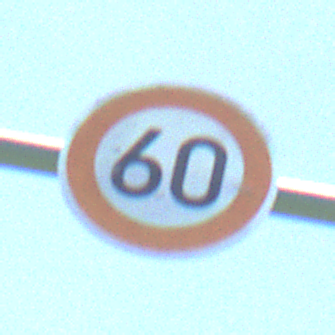
Verkehrszeichen: Geschwindigkeit60
Umgebung: Outdoor, Nature
Tageszeit: Midday
Wetter: Clear
Licht: Natural
Jahreszeit: Summer
Kontrast: HighContrast